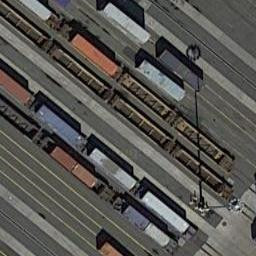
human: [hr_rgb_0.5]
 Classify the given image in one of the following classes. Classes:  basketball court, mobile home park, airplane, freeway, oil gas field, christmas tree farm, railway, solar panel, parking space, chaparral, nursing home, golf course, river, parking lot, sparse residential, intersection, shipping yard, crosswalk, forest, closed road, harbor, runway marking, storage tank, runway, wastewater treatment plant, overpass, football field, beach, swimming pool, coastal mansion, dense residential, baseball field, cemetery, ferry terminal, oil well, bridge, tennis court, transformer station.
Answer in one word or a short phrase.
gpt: shipping yard